Question: I'm brand new to phpunit testing. Can anyone help me on how to test the lines below in the image.

So far my test is:
'''
public function testCanSendEmail()
{
$formData = array(
'subject' => 'test subject',
'email' => 'test@mail.com',
'message' => 'test message',
'name' => 'test name');
$this->request
->setMethod('POST')
->setPost($formData);
$this->dispatch('/contact');
$this->assertAction('win');
'''
I was under the impression that if the validation succeeded it would follow through the whole action? Can anyone please explain what is happening here, and also what a correct test would be for such an action.
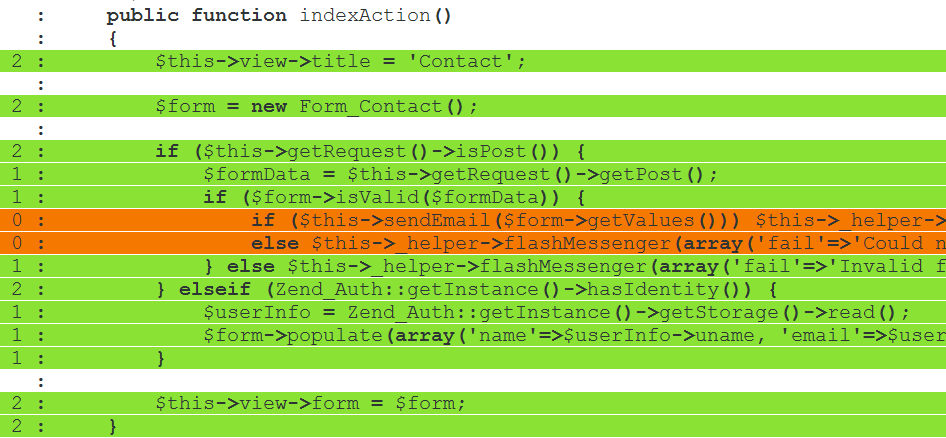
Answer: The obvious explanation is that '$form->isValid' returns 'FALSE'.
The <URL> shows that the 'if' block for a valid form never got executed. Instead, the else block was executed. The thing you need to find out is why and eliminate the cause. Use a Debugger and step through the execution flow to see what happens at runtime.
As an alternative, you can stub the contact form to return 'TRUE'. Because the form is hardcoded into the controller action, have a look at <URL> on how to do that.
Yet another alternative: make the code to send the contact form into a Service Layer to allow testing this without having to make an actual request.